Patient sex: M
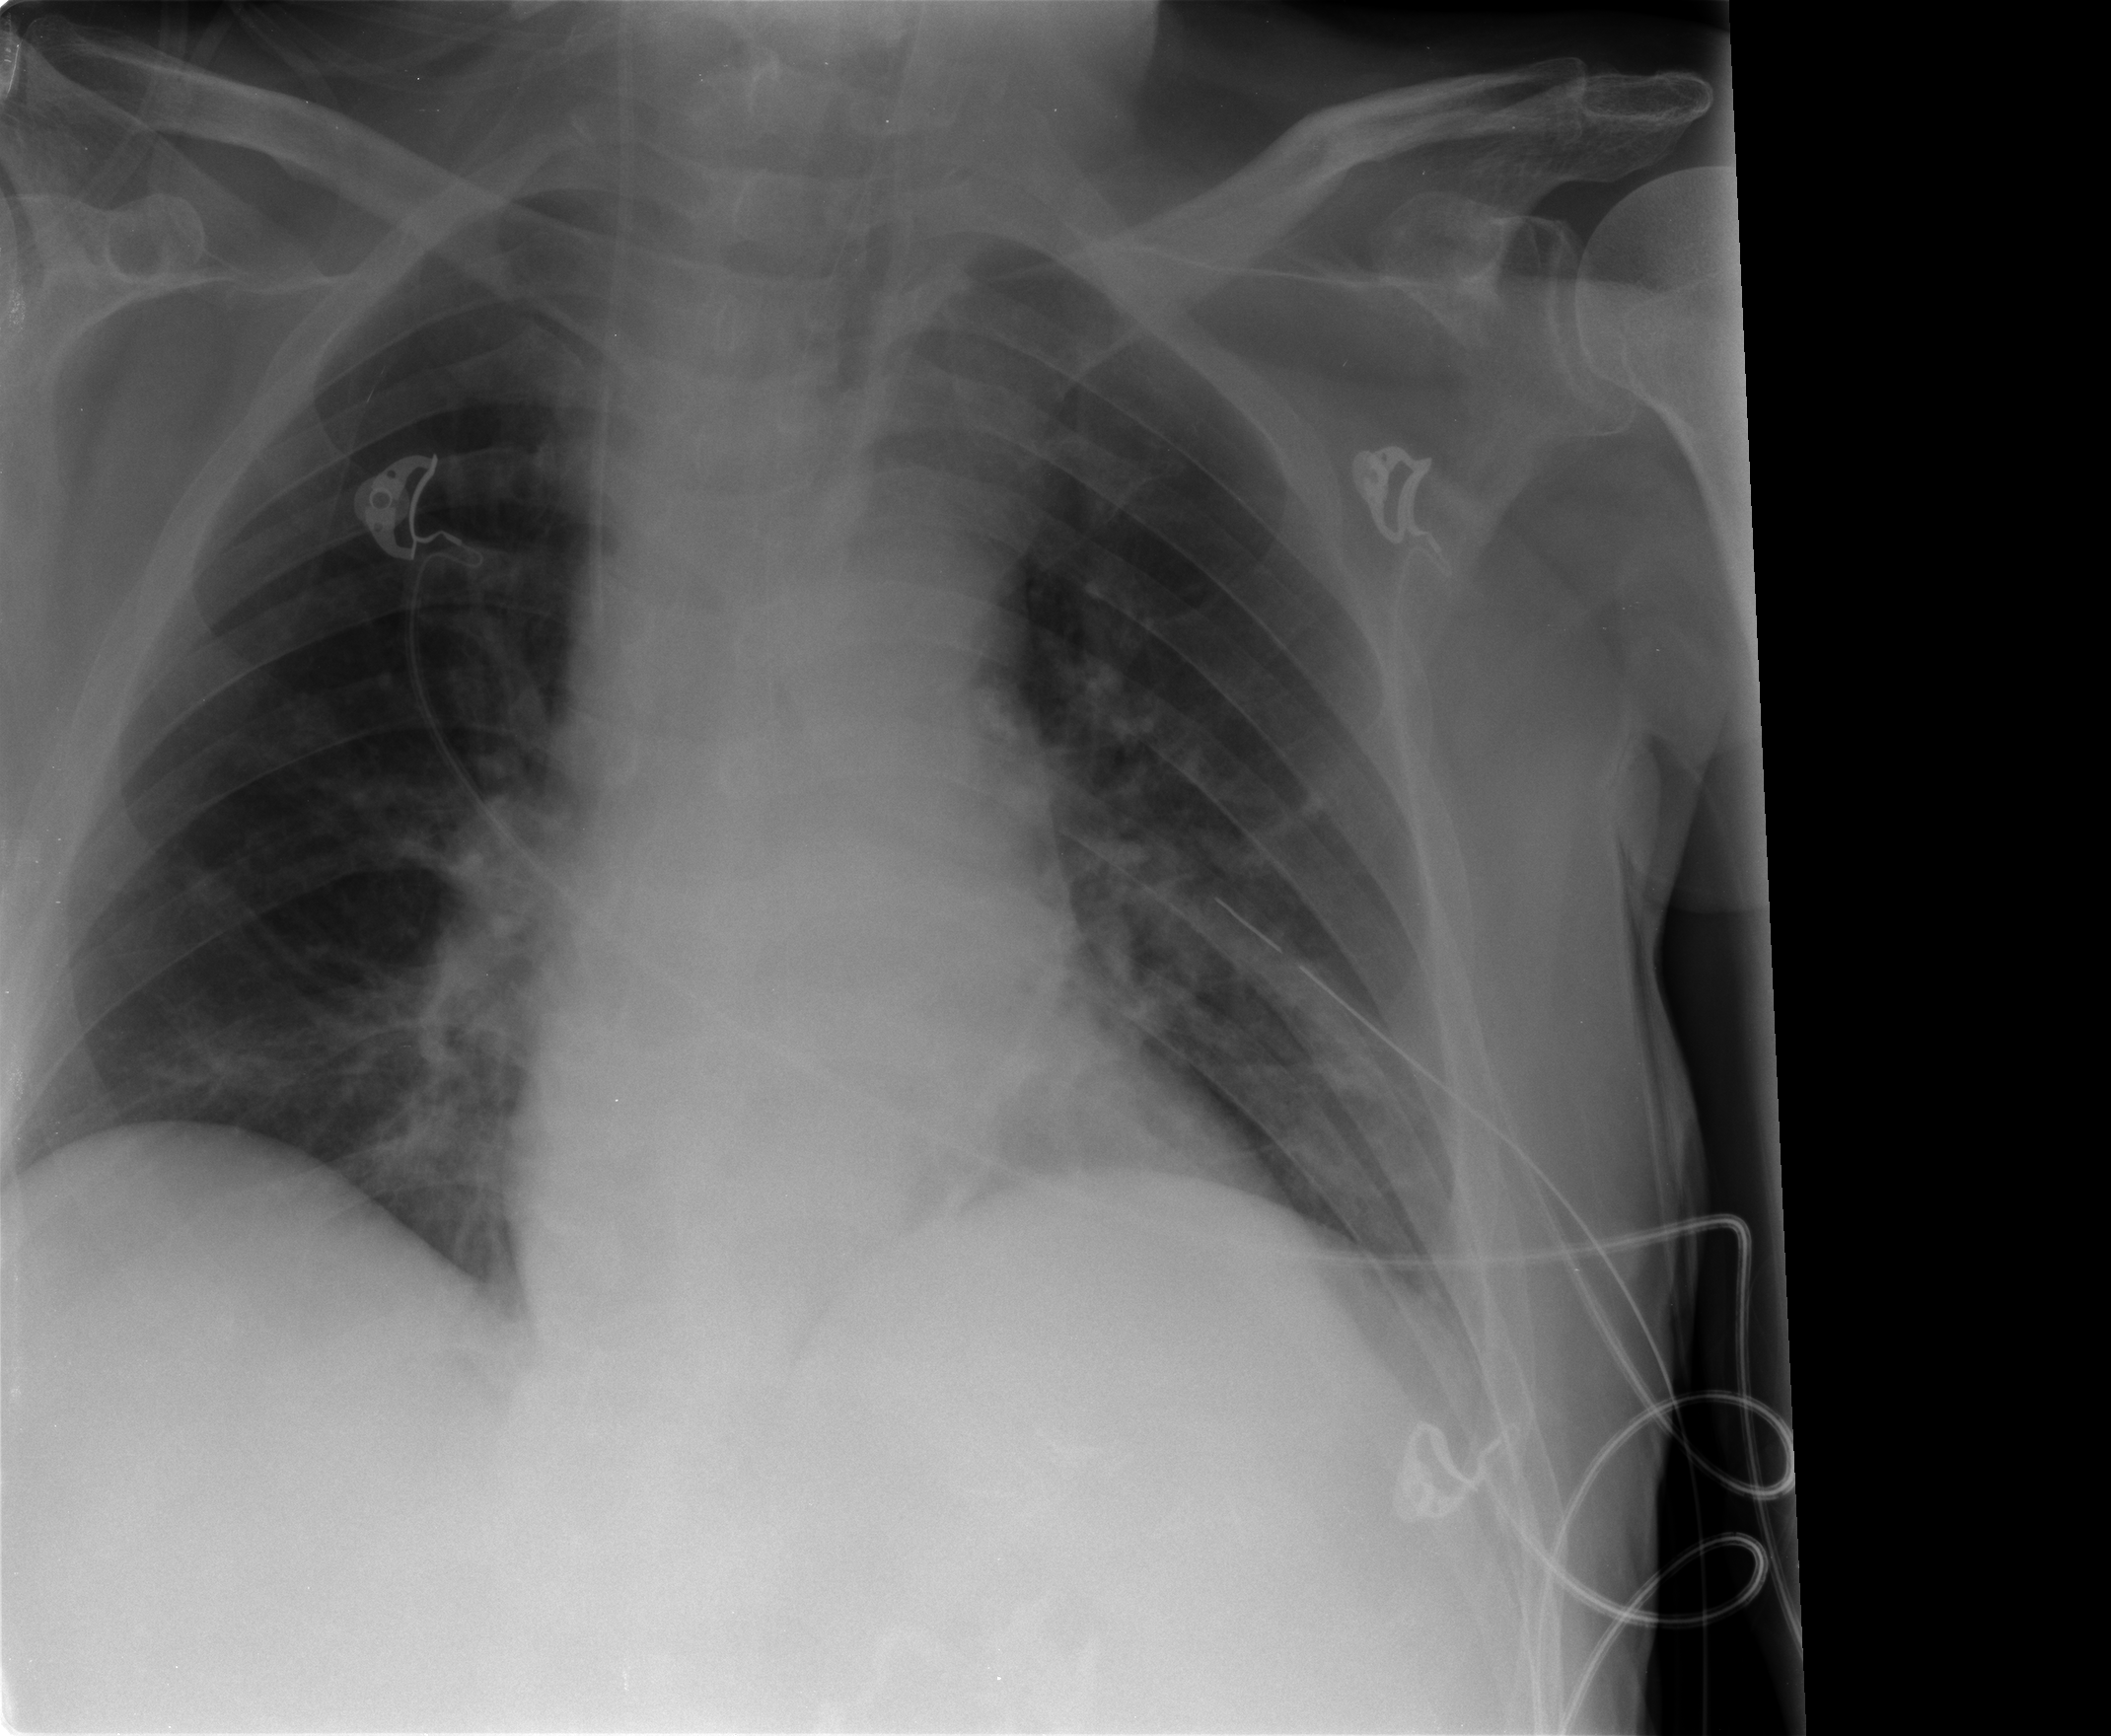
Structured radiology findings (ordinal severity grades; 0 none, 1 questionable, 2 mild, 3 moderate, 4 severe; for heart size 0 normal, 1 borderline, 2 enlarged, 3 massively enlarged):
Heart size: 0
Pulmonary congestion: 1
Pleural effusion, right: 0
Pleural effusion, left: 1
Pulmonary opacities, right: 0
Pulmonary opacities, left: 1
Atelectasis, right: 2
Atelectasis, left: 2